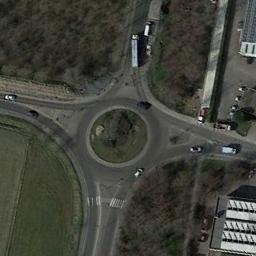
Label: roundabout